Question: I want to create a function for following sheet which will give me output in the below
mentioned manner.

'''
Logger.log(getMergedRange("B2"));
Logger.log(getMergedRange("C6"));
Logger.log(getMergedRange("C2"));
Logger.log(getMergedRange("D7"));
function getMergedRange(var currentCell){
...........
...........
return mergedRange;
}
'''
The output should be:
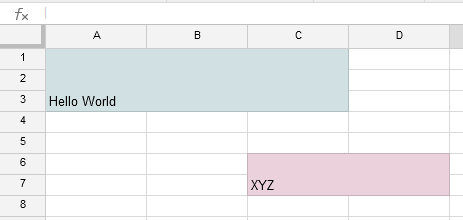
Answer: You can call <URL> with a range containing a single cell and it should return an array containing just one merged range if the cell is part of a merged range.